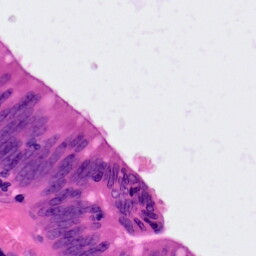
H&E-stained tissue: Colon